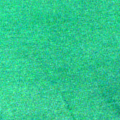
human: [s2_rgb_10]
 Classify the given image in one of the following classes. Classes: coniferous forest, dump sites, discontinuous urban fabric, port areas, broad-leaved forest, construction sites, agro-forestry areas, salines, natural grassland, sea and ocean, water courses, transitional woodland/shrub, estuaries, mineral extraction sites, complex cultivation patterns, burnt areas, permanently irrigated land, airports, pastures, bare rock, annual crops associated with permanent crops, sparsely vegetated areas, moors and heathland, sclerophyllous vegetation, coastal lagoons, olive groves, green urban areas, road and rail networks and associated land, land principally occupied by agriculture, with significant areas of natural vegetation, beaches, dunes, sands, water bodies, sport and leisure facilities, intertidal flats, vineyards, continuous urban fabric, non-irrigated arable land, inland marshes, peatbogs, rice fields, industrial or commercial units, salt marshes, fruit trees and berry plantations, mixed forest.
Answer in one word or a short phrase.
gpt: sea and ocean